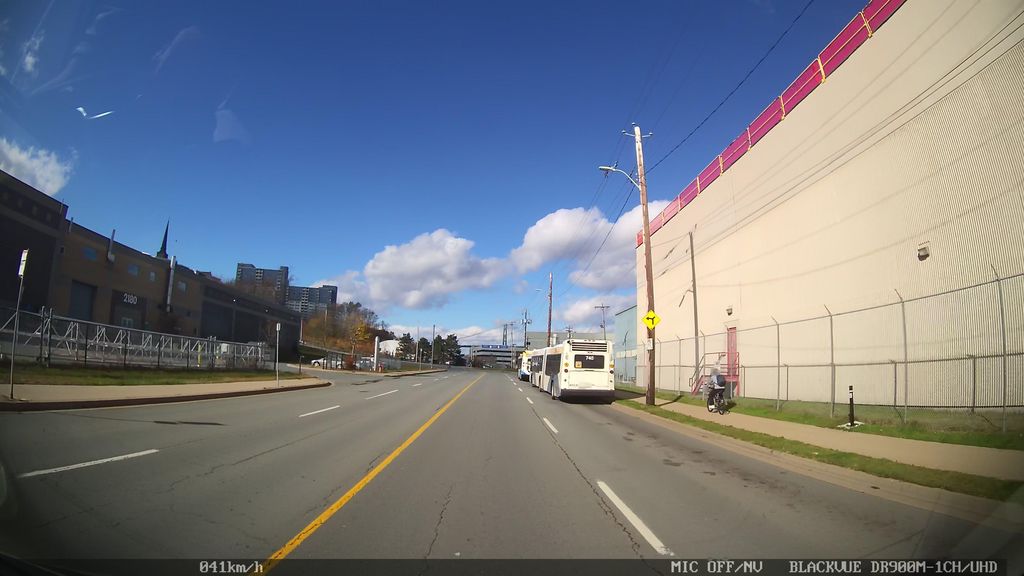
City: halifax